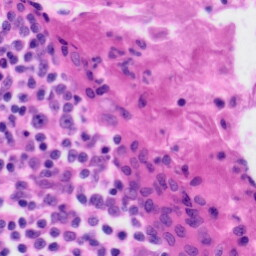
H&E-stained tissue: Tonsil